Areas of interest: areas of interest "Sport and cultural"
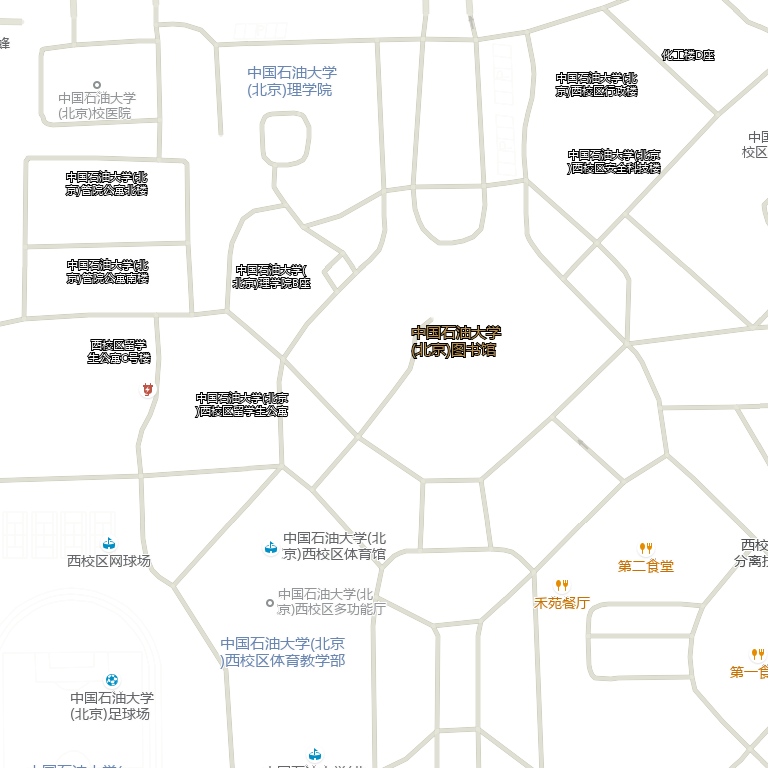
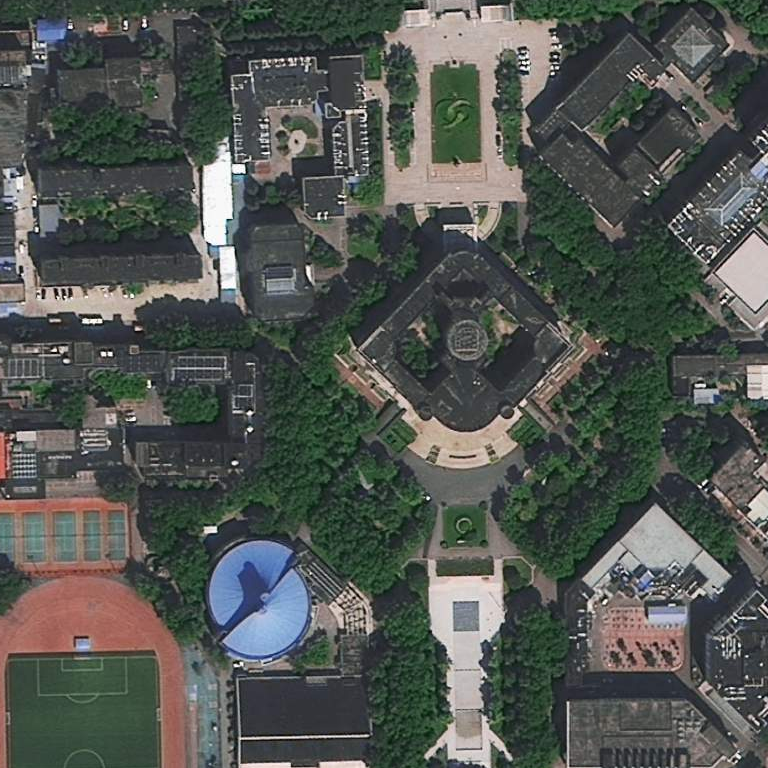